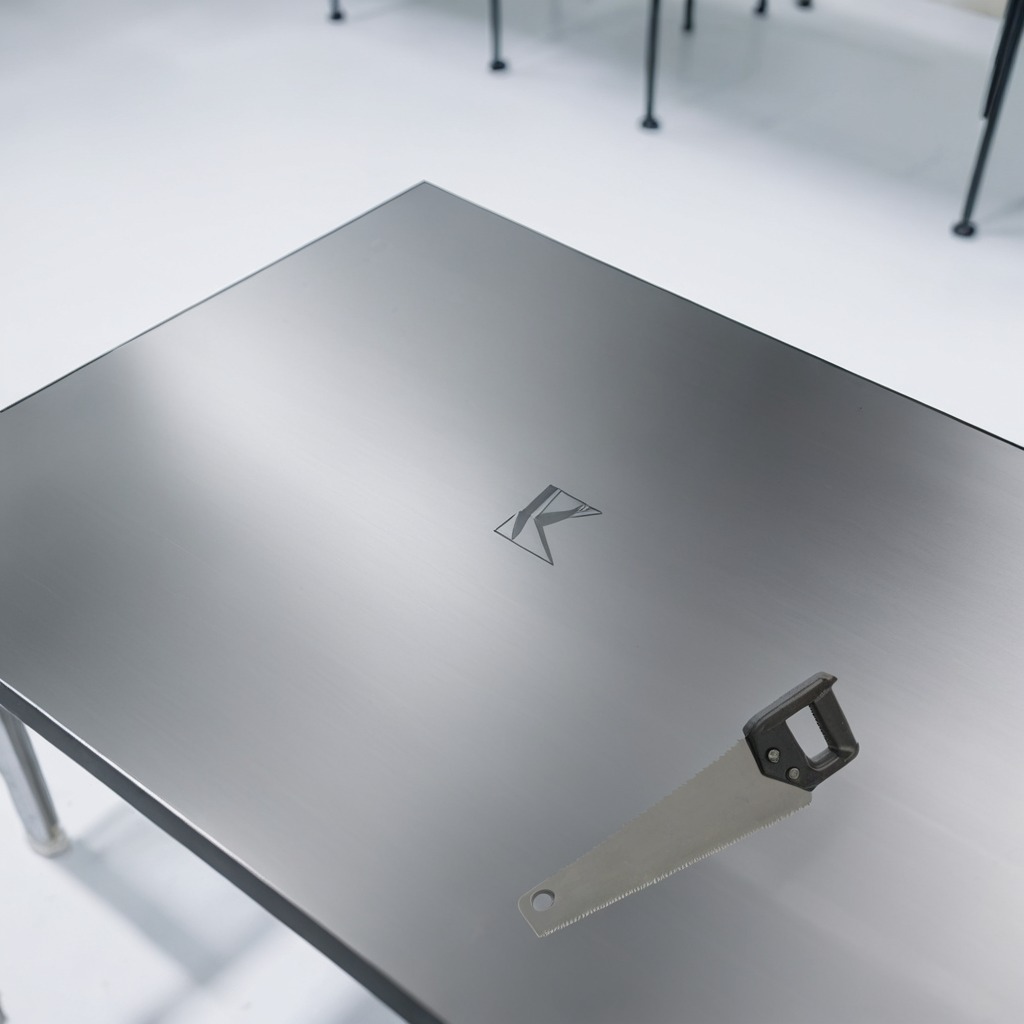
A handheld metal saw is lying on the stainless steel table in a high-end prototyping lab.